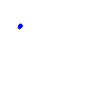
Particle: kaon